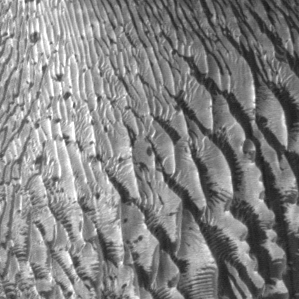
Label: frost